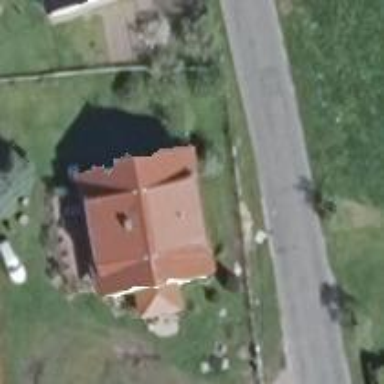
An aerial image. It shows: House with multiple parts.